Interaction volume radius: 5 \u00c5
Interaction volume height: 15 \u00c5
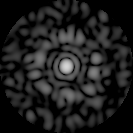
Disorder parameter: 0.9023